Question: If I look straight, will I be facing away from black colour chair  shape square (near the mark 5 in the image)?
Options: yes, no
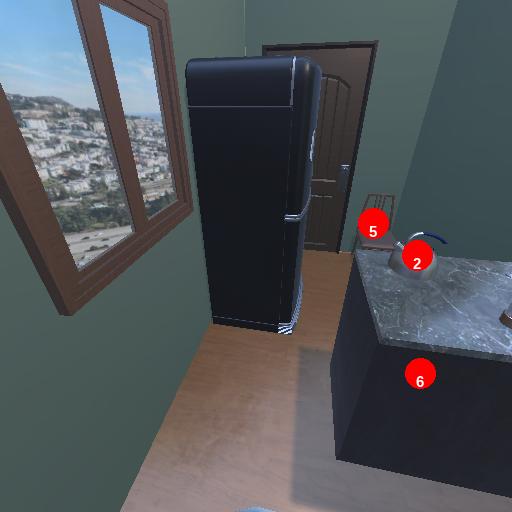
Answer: yes